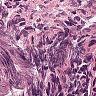
Metastatic tissue present: no